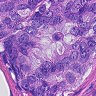
Metastatic tissue present: yes